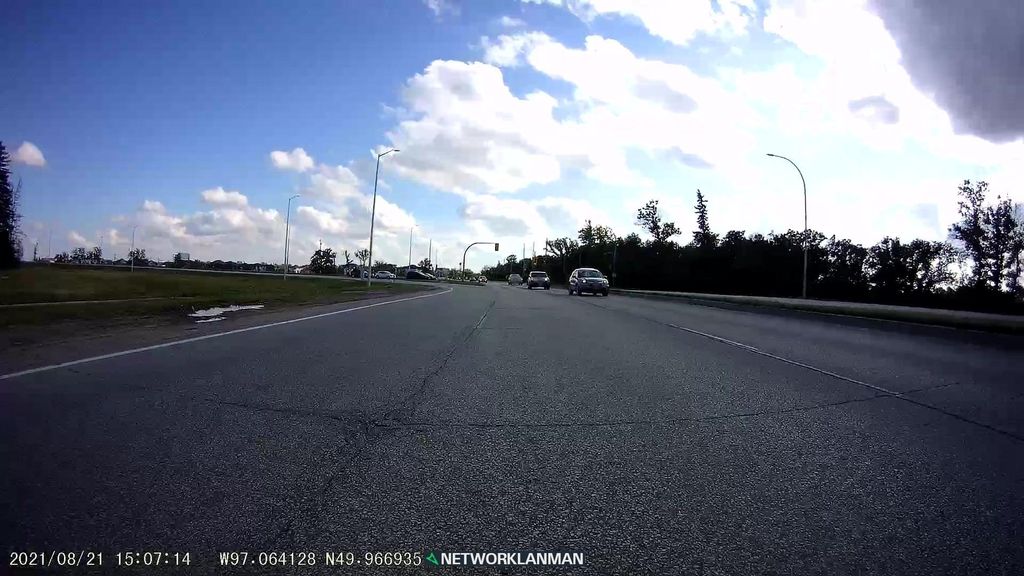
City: winnipeg